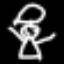
Label: angel